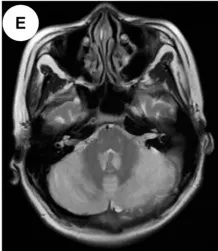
Serial MRI changes at three different time points. (D-F) The second MRI obtained 2 years after symptom onset (no treatment), revealing bilateral hyperintensity in the cerebellum on the T2-weighted image and diffusion-weighted imaging (DWI), with hypointensity on the T1-weighted image.
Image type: radiology (mri)